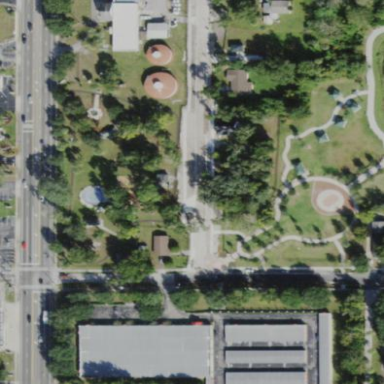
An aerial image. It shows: Lovely park for leisure and relaxation.